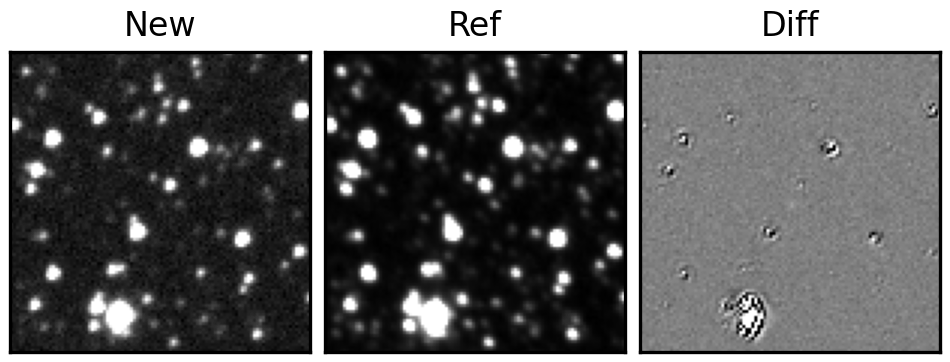
Label: real